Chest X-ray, AP view. Patient: 63 years old, sex F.
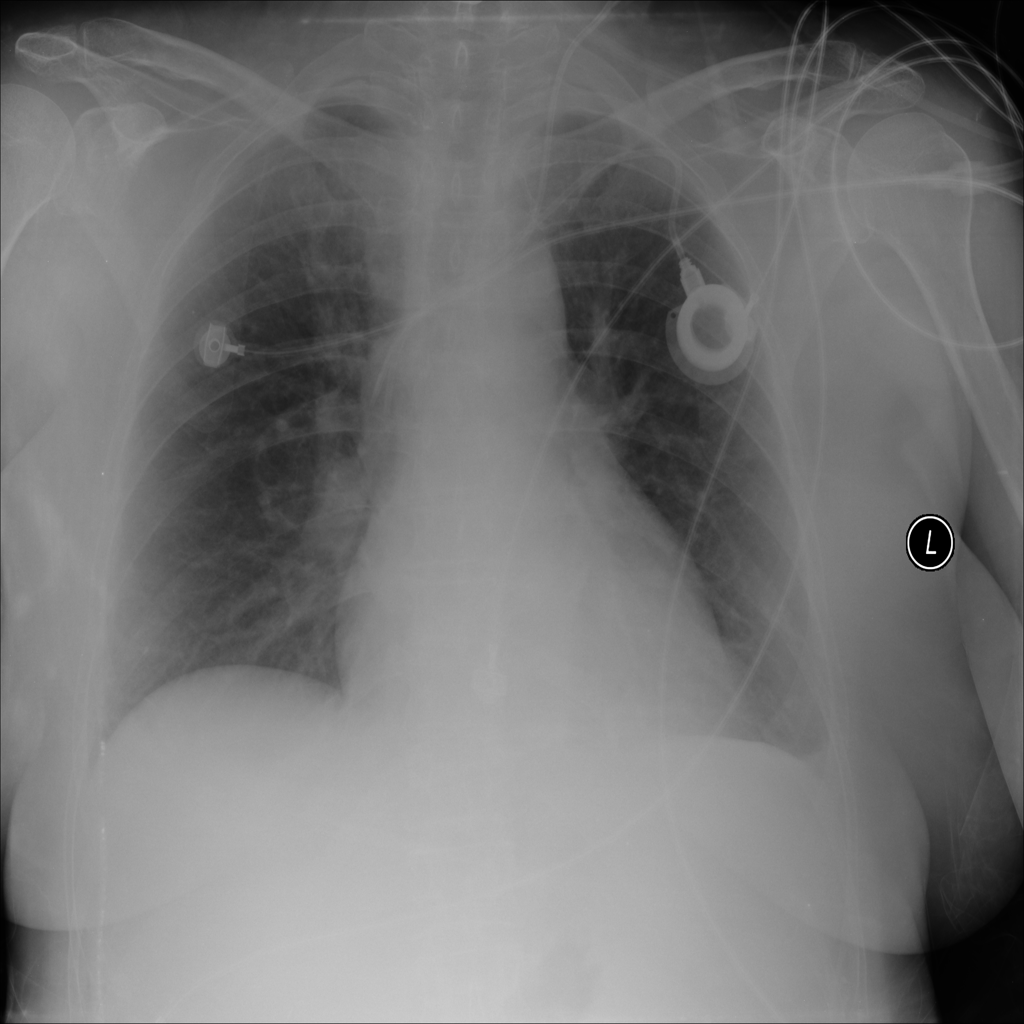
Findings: Infiltration